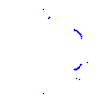
Particle: kaon